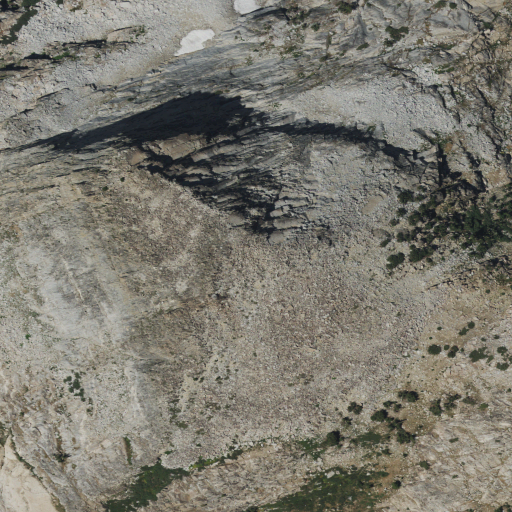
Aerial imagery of mountain in California named Volunteer Peak containing shrub, barren land, grassland, and evergreen forest